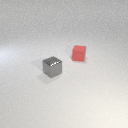
small red rubber cube to the right of small gray metal cube